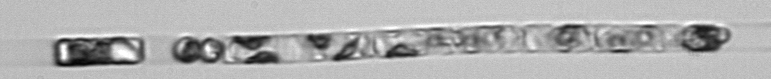
Label: Guinardia_delicatula_TAG_internal_parasite